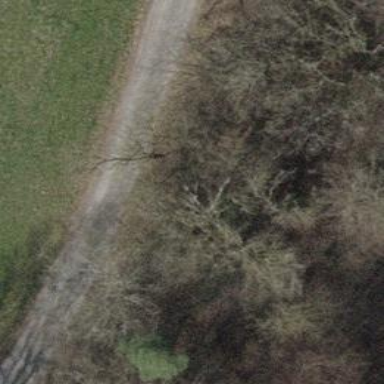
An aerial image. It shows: Brown bench.